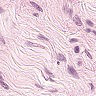
Metastatic tissue present: no